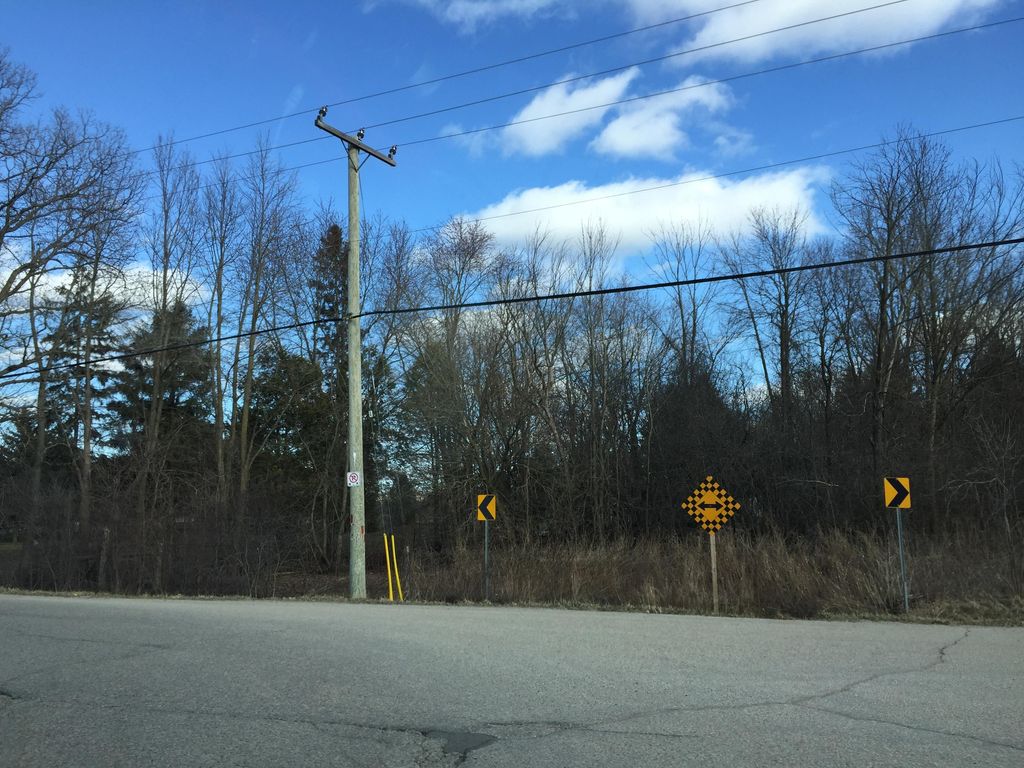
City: kitchener-waterloo